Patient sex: M
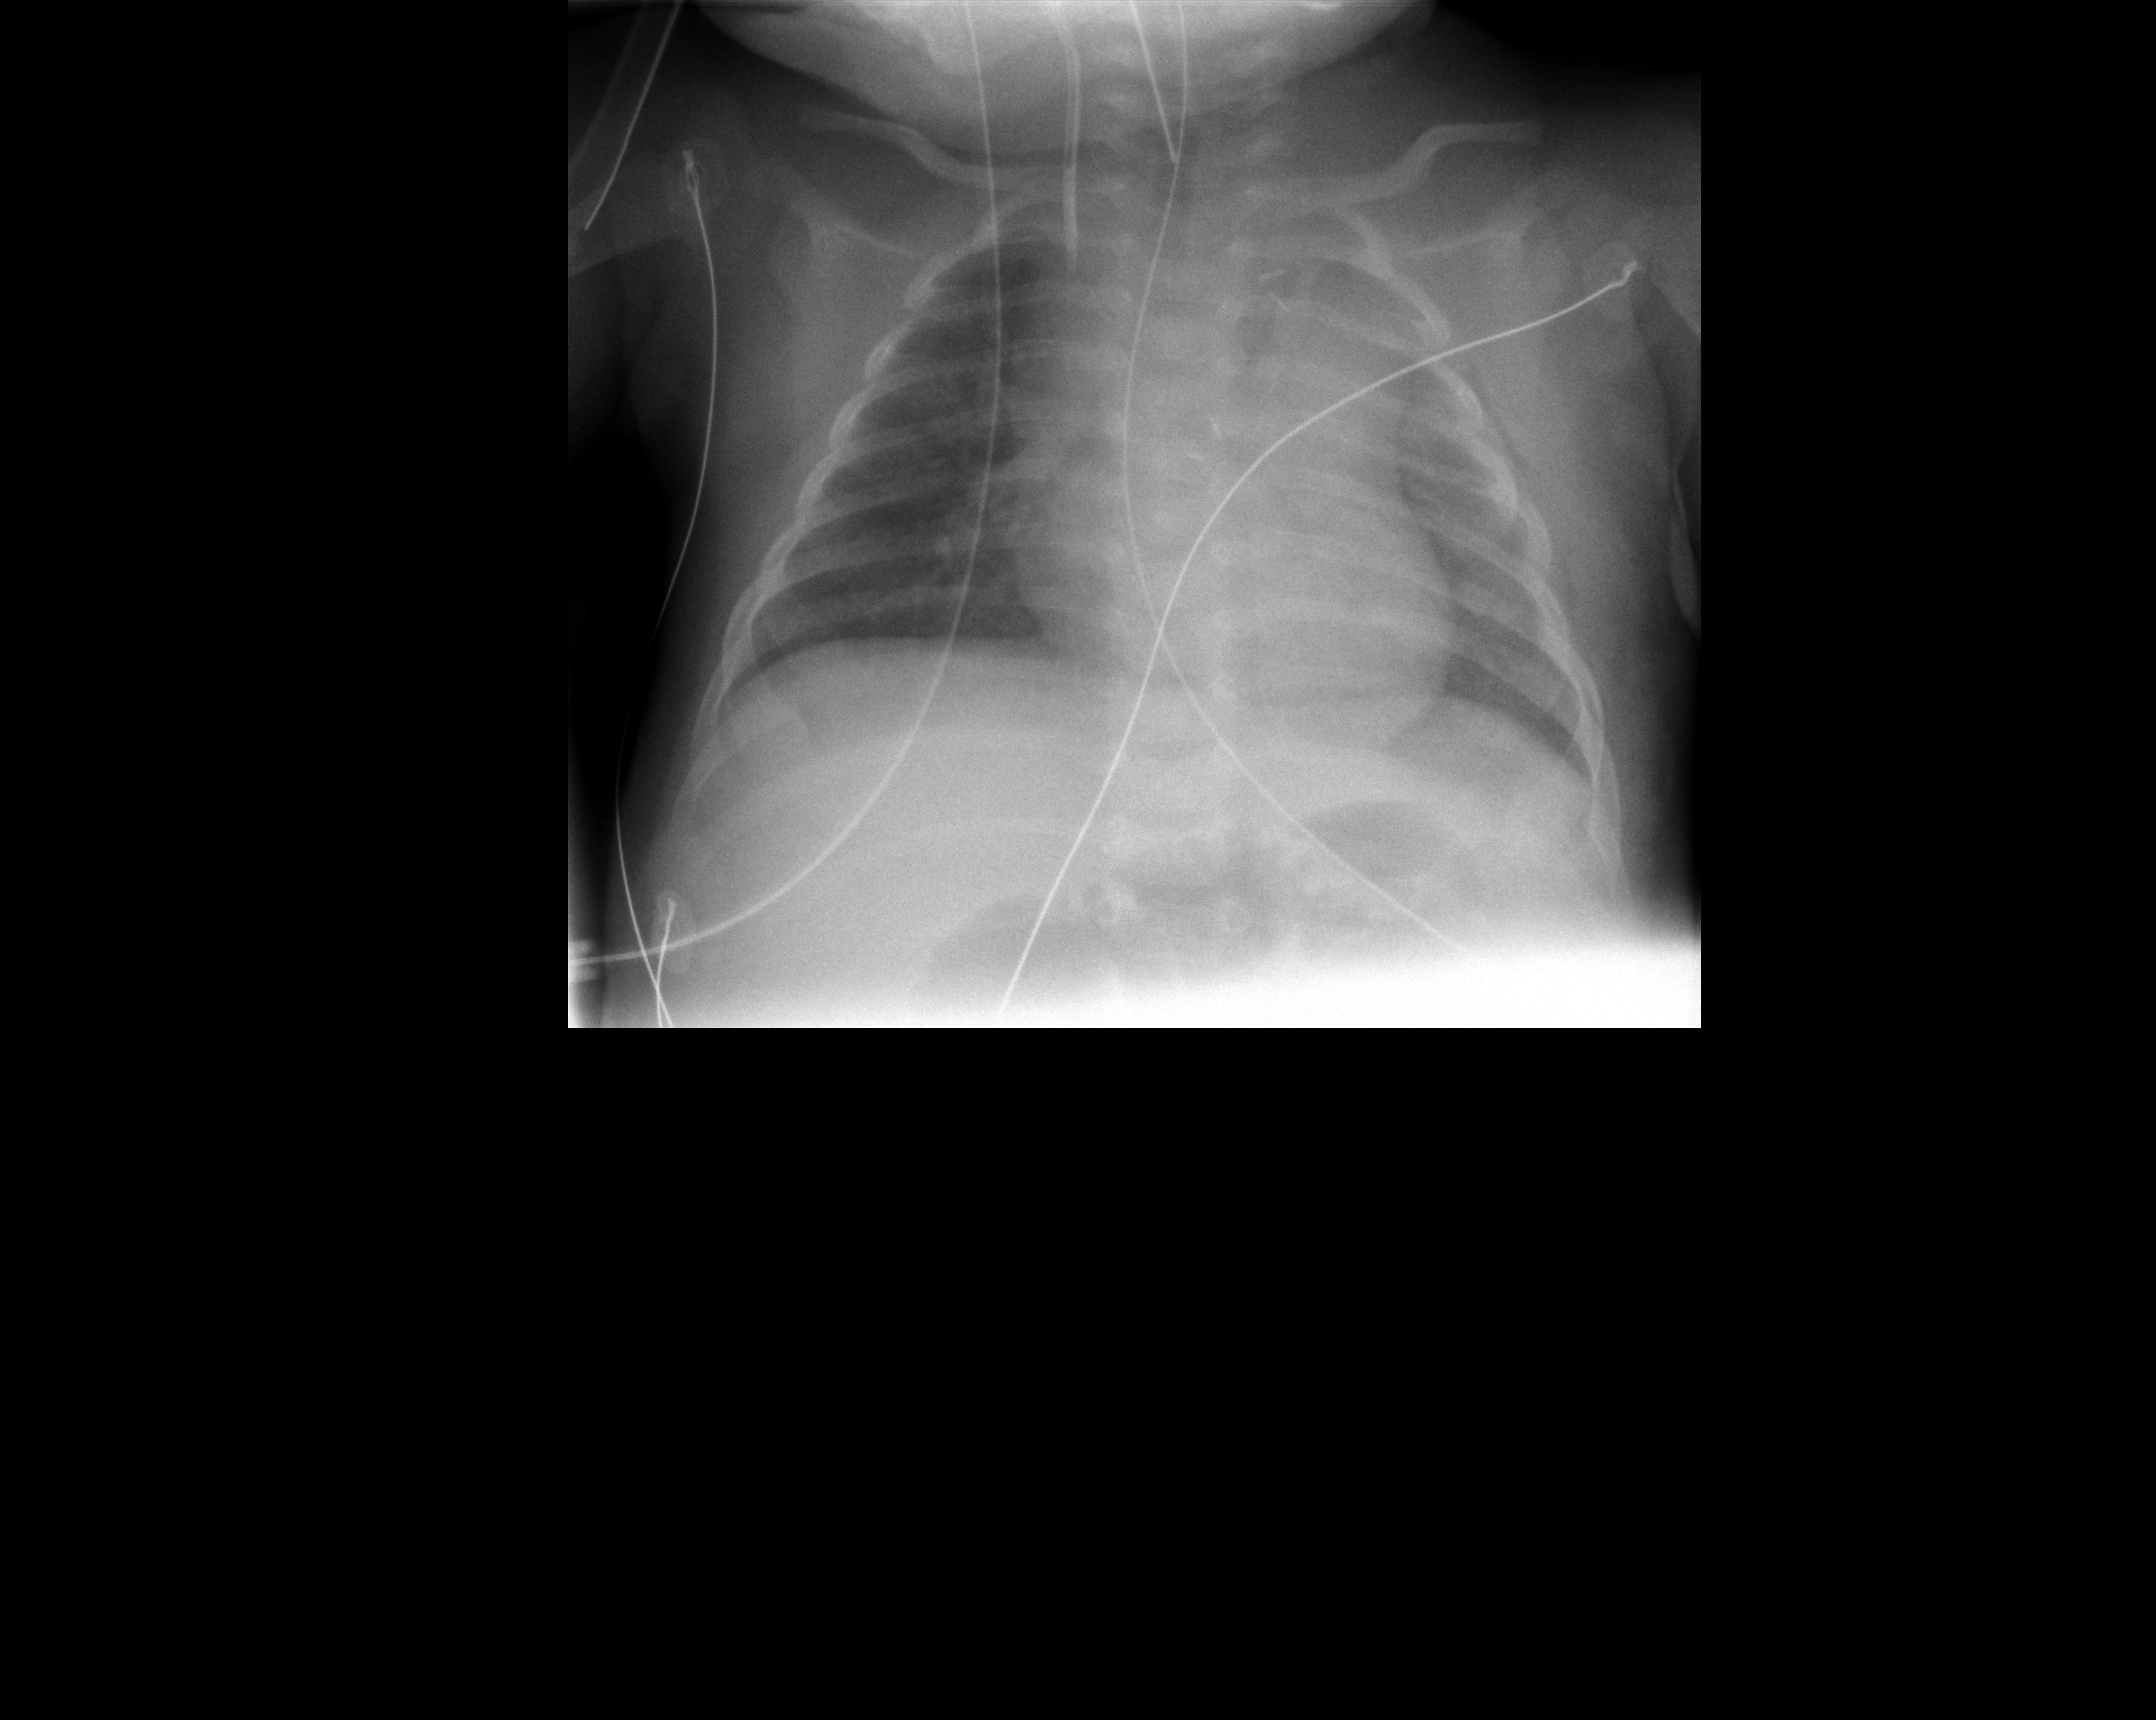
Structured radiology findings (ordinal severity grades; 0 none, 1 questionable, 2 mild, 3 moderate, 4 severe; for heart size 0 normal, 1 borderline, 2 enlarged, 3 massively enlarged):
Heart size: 0
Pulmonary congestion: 0
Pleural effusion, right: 0
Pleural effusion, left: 0
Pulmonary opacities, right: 0
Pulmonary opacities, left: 0
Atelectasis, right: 0
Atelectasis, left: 1